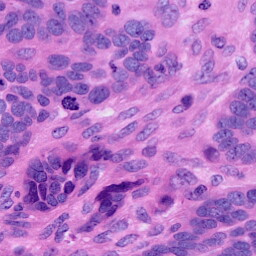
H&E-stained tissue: Ovarian